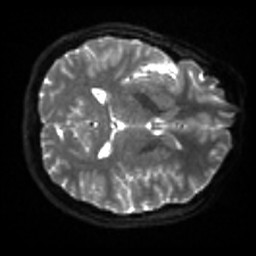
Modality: sbref
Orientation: axial
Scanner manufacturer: siemens
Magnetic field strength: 3 T
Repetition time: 4 s
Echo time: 0.0594 s